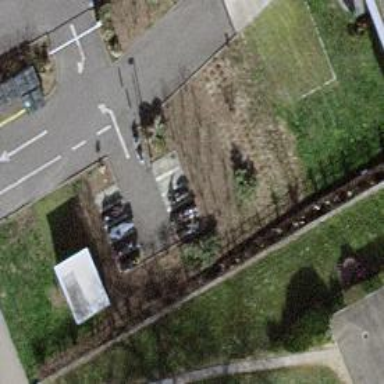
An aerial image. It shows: Motorcycle parking facility.